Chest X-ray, PA view. Patient: 77 years old, sex M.
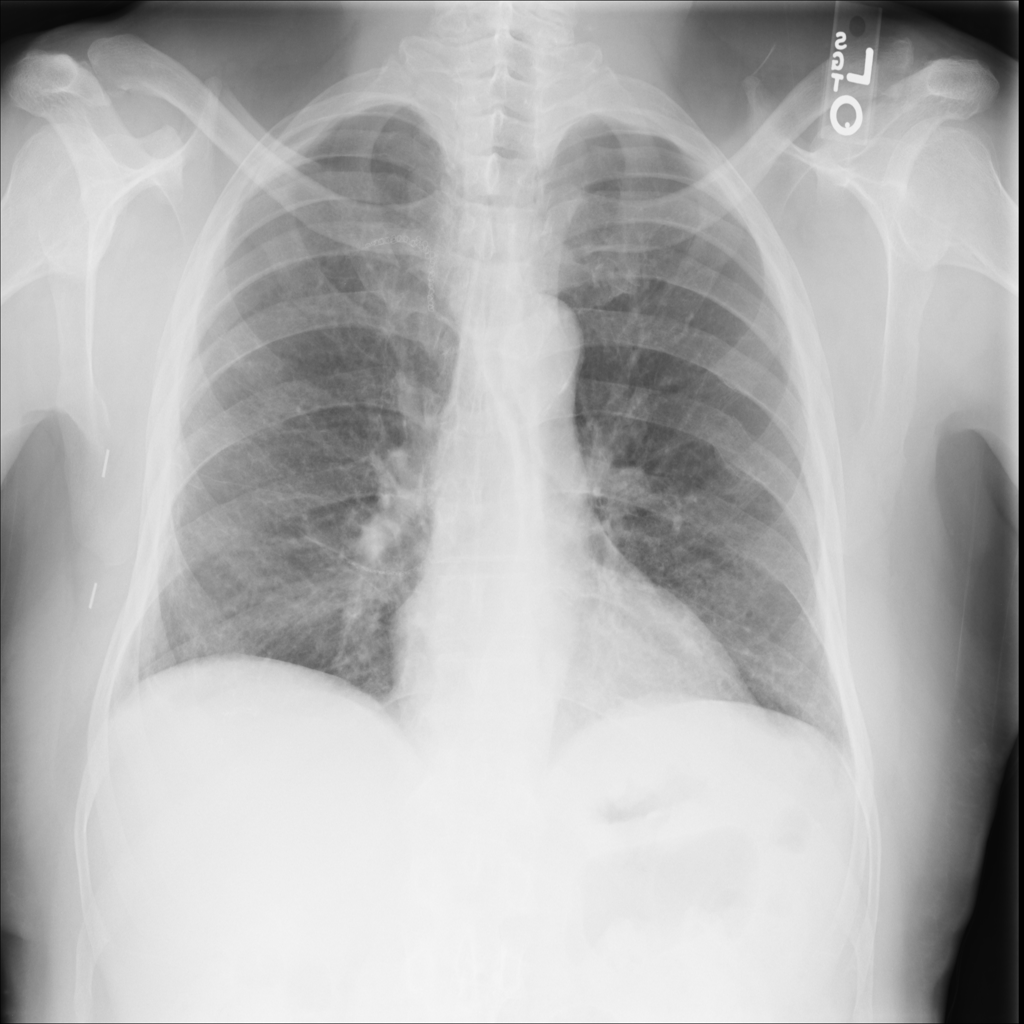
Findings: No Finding